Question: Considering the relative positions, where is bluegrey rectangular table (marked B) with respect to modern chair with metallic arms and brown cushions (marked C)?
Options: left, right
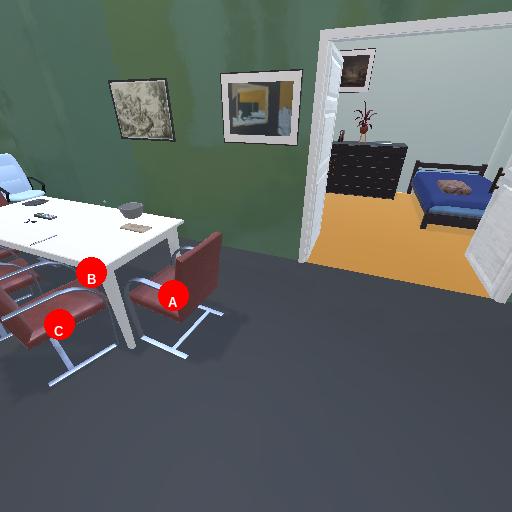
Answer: left